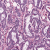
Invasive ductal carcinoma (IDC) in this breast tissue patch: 1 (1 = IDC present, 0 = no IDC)